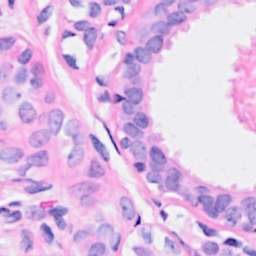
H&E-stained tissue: Breast